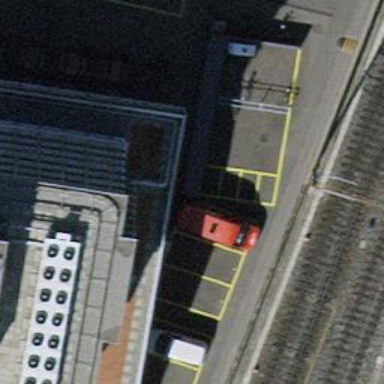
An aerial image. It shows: Motorcycle parking area.